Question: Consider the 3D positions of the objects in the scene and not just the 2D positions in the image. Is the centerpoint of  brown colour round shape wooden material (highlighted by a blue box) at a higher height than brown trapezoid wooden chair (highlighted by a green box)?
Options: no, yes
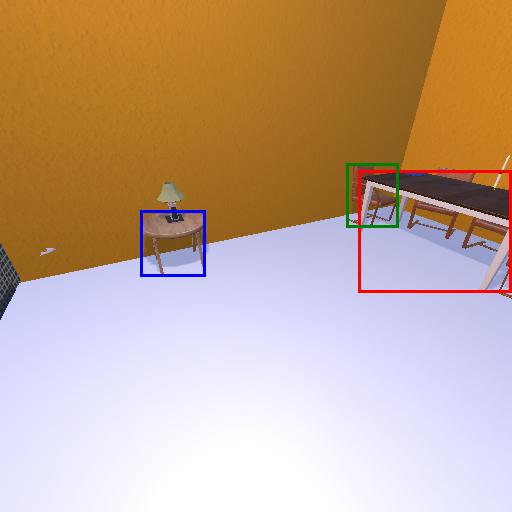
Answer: no